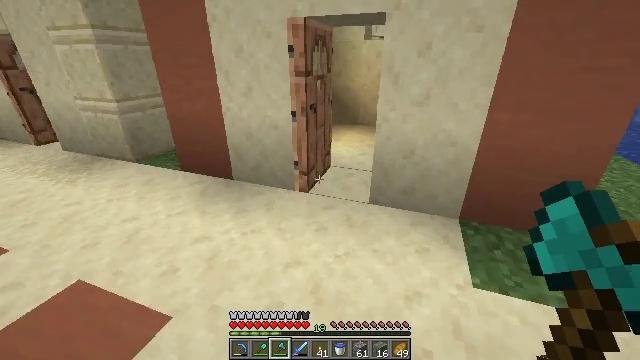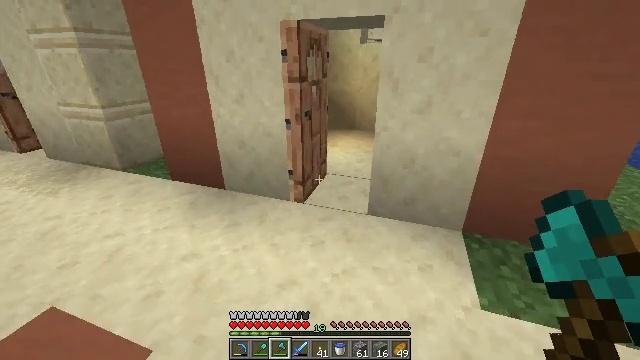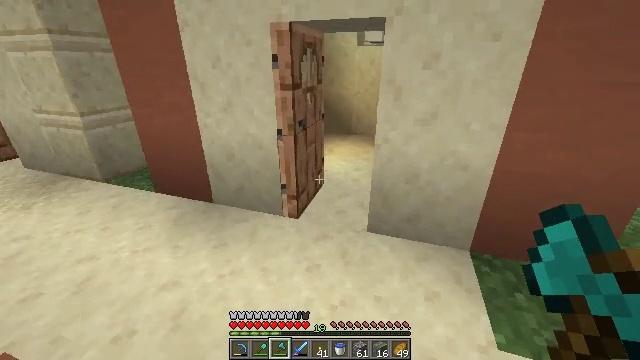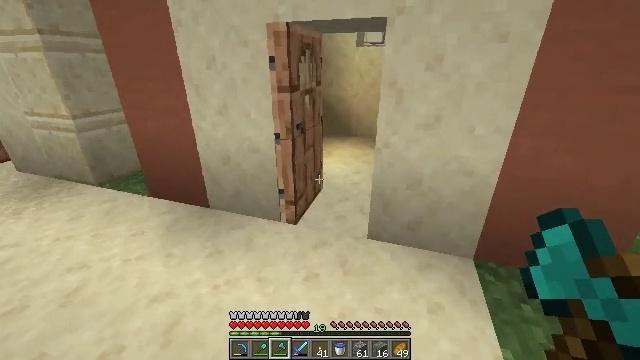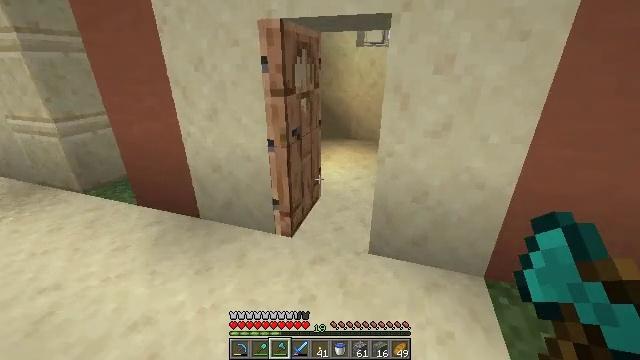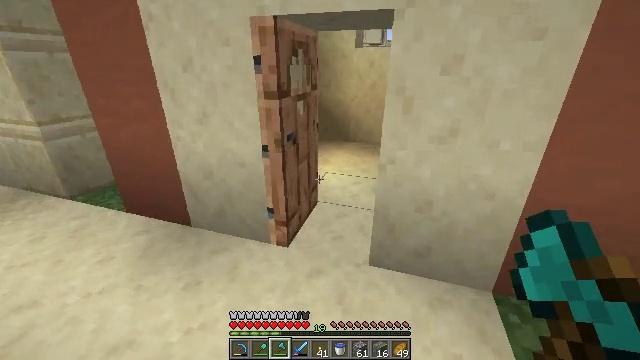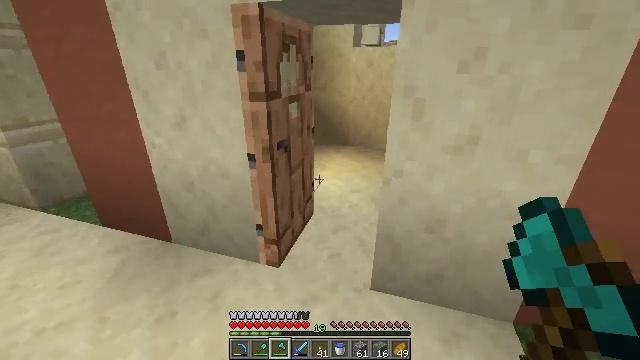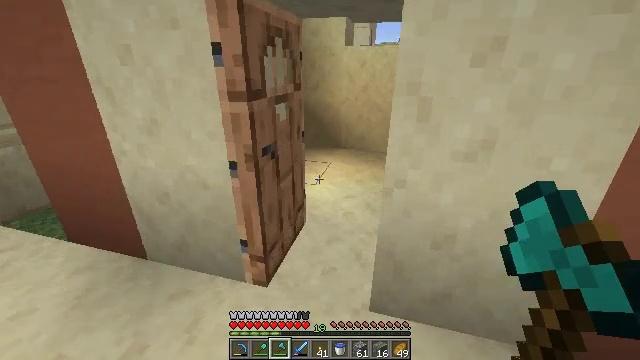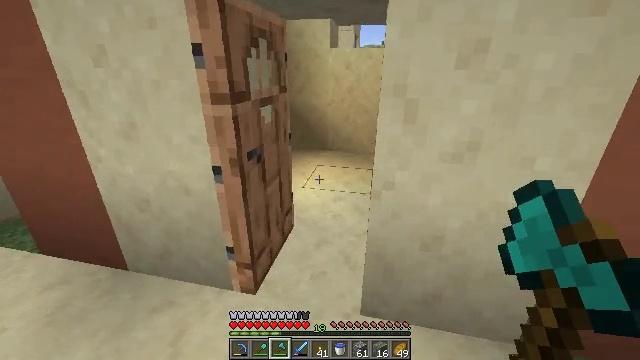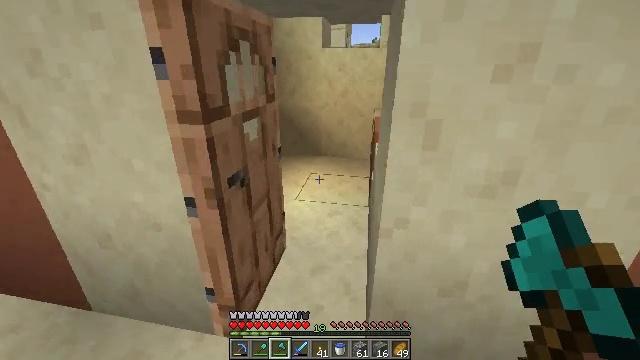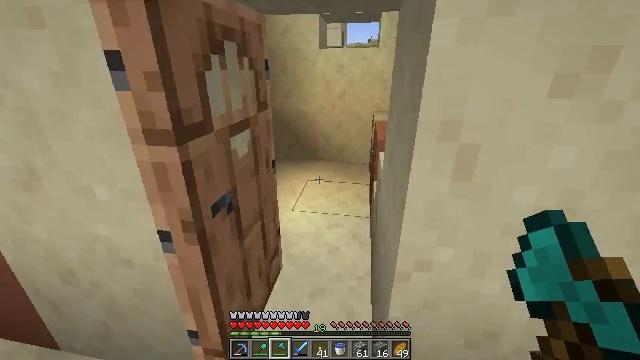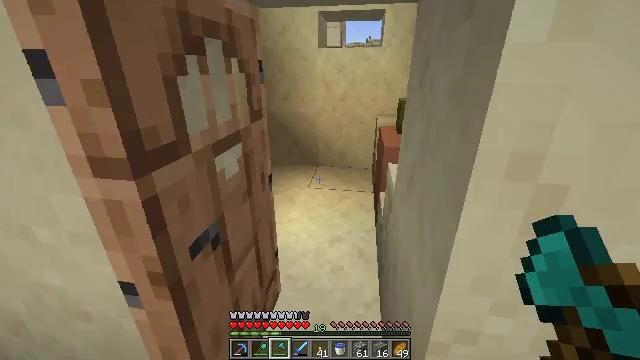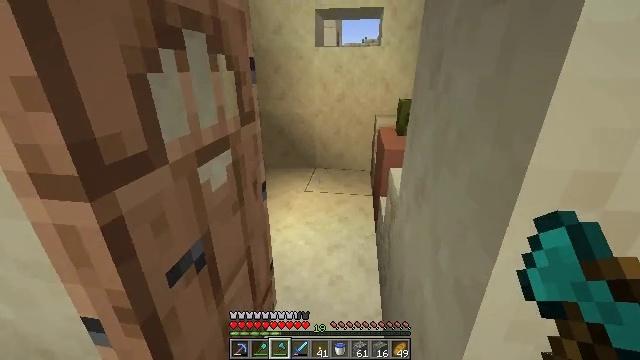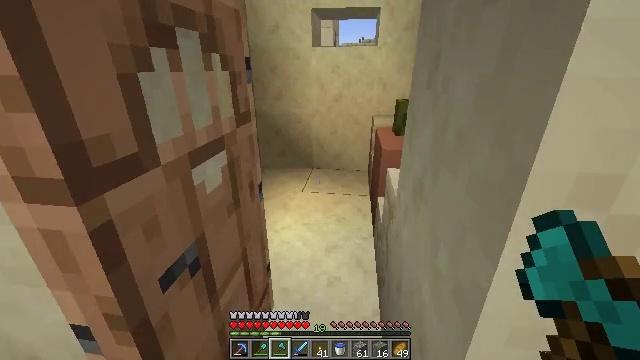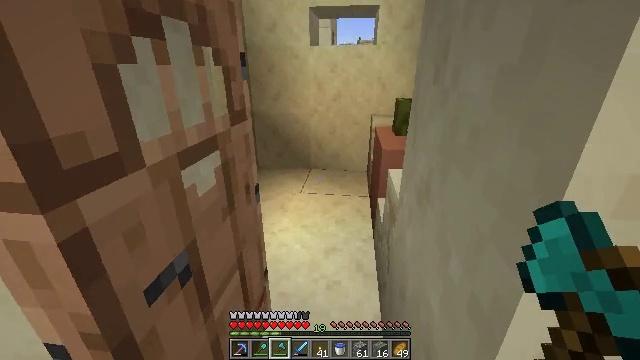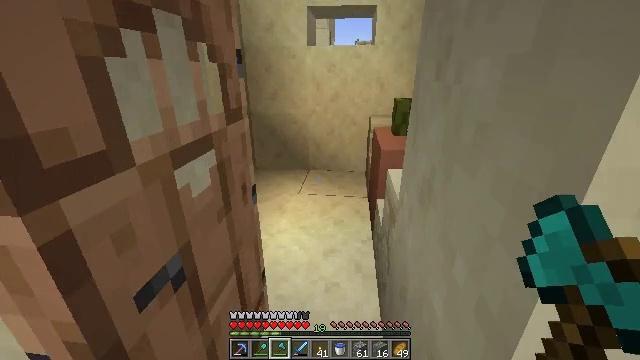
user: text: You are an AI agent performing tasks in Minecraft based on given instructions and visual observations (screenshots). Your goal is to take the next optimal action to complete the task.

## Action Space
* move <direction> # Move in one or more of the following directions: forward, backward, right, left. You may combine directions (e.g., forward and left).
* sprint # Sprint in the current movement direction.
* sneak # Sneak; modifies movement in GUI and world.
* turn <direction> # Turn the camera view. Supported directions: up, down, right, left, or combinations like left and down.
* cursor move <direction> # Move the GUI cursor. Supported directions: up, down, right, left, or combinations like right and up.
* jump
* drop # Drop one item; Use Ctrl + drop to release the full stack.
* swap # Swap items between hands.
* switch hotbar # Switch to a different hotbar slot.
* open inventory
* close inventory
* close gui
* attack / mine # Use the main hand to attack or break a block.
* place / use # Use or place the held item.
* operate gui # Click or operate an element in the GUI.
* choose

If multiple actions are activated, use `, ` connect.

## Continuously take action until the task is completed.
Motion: motion action
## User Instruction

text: Remove a glass bottle from the inventory.
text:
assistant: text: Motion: move forward
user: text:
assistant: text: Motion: move forward
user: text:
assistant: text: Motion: move forward
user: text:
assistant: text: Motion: move forward
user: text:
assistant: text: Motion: move forward
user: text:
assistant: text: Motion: move forward
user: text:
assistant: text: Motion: move forward, turn right
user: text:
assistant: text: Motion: move forward, turn right
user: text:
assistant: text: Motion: move forward, turn right
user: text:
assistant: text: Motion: move forward
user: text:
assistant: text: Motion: move forward
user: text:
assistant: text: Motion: no_op
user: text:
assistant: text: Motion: no_op
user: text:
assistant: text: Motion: no_op
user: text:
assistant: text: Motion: no_op
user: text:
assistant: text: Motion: turn right
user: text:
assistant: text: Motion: no_op
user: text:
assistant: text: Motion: no_op
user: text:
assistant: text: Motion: no_op
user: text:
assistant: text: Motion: no_op
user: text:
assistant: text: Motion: open inventory
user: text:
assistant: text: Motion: open inventory
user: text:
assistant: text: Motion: open inventory
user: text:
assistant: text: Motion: no_op
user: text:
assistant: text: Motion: cursor move right and down
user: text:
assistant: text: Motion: cursor move right and down
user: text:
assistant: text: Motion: cursor move right and down
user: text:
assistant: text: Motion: no_op
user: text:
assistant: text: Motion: no_op
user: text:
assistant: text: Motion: no_op